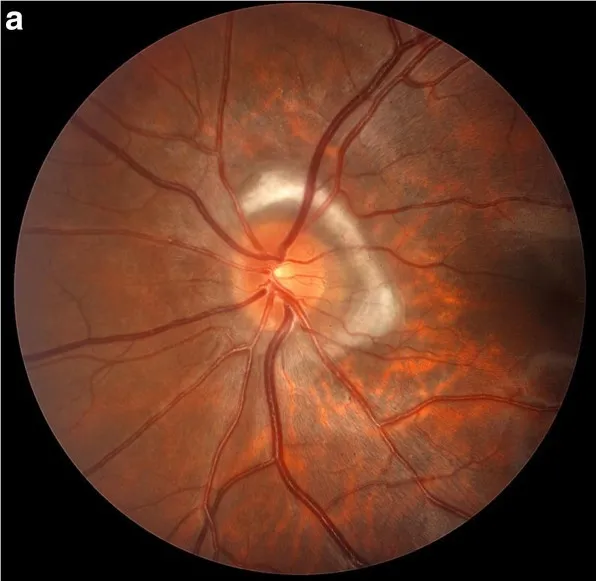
Color fundus photograph and optical coherence tomography at follow-up. (a) Color fundus photograph of the left eye 8 months after presentation showing resolution of the subretinal fluid and hemorrhage.
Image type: ophthalmic_imaging (fundus_photograph)